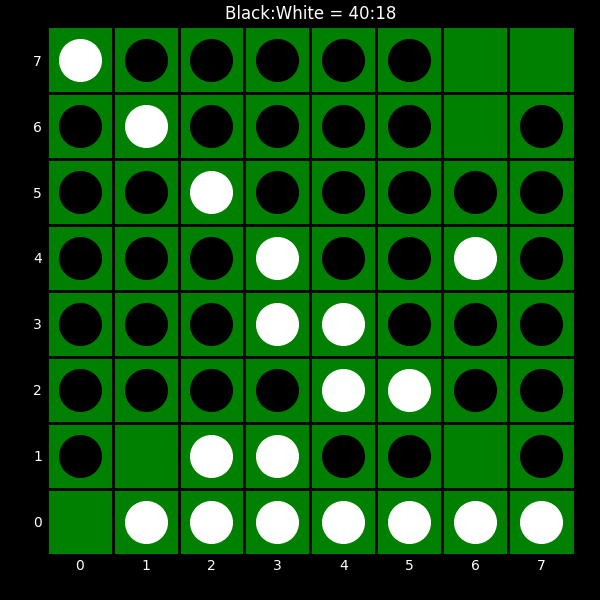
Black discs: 40
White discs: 18